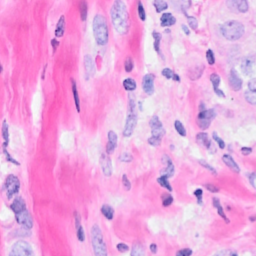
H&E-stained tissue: Breast